Question: I have written following code to get JSON result from webservice.
'''
function SaveUploadedDataInDB(fileName) {
$.ajax({
type: "POST",
url: "SaveData.asmx/SaveFileData",
data: "{'FileName':'" + fileName + "'}",
contentType: "application/json; charset=utf-8",
dataType: "json",
success: function (response) {
var result = jQuery.parseJSON(response.d);
//I would like to print KEY and VALUE here.. for example
console.log(key+ ':' + value)
//Addess : D-14 and so on..
}
});
}
'''
:

Please help me to print Key and it's Value
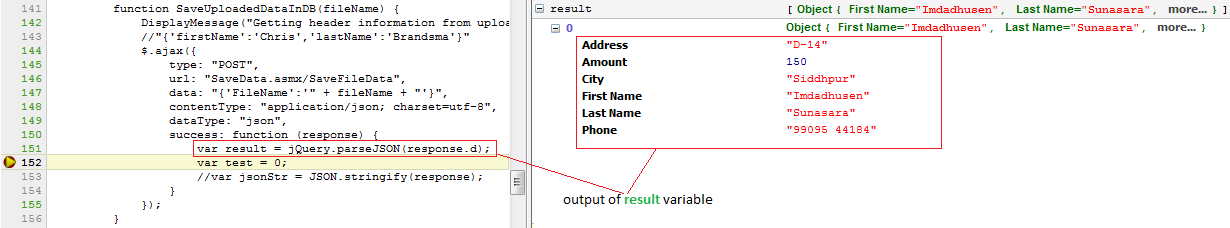
Answer: It looks like you're getting back an array. If it's always going to consist of just one element, you could do this (yes, it's pretty much the same thing as Tomalak's answer):
'''
$.each(result[0], function(key, value){
console.log(key, value);
});
'''
If you might have more than one element and you'd like to iterate over them all, you could nest '$.each()':
'''
$.each(result, function(key, value){
$.each(value, function(key, value){
console.log(key, value);
});
});
'''